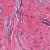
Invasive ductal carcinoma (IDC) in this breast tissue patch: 0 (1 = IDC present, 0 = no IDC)